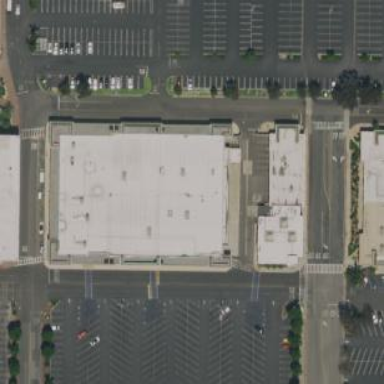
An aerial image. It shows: Retail building.